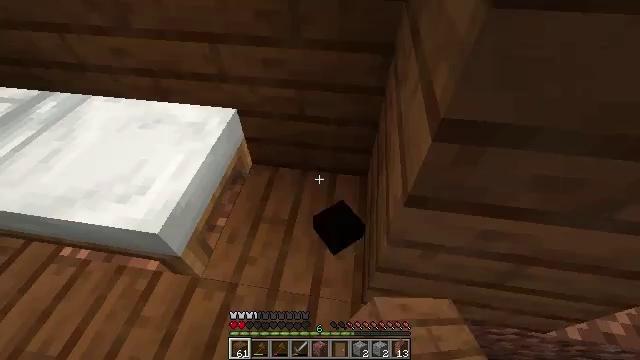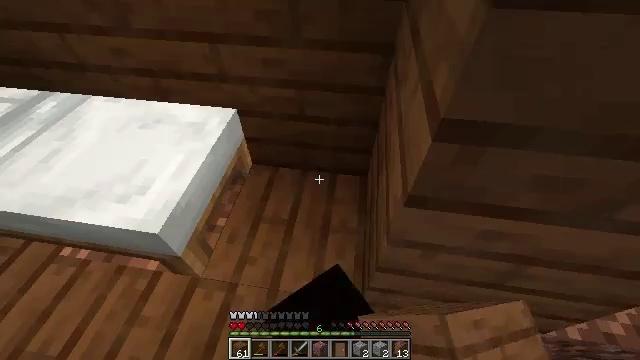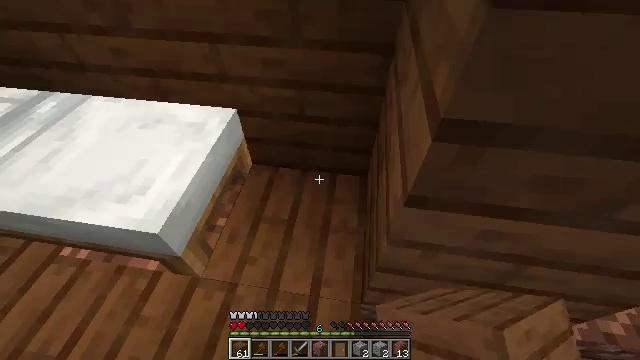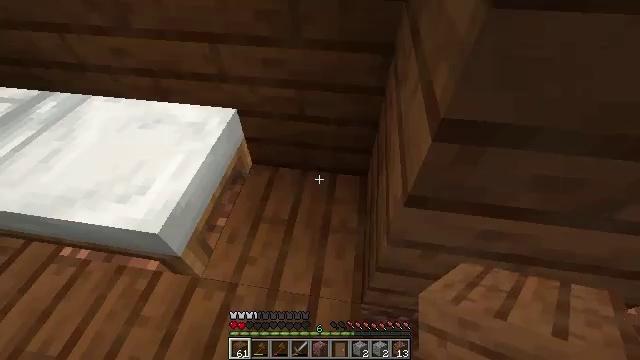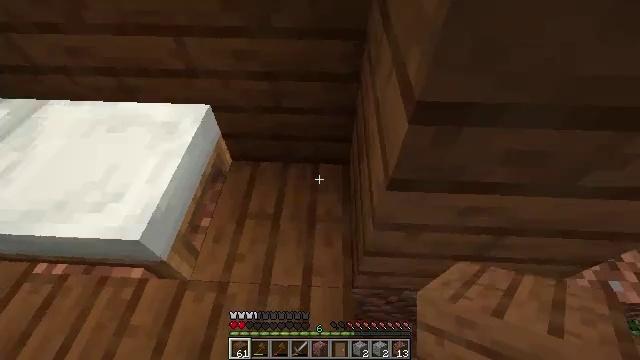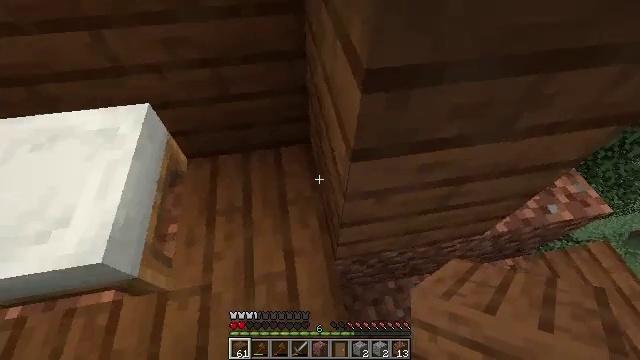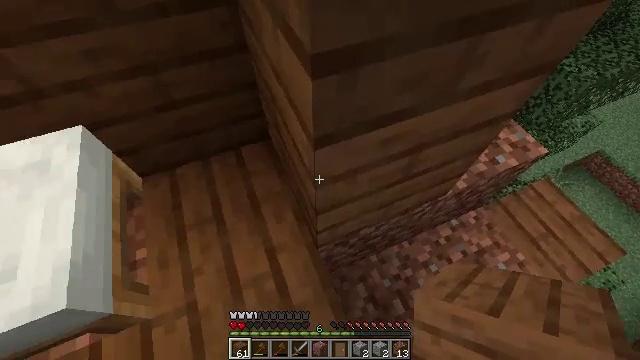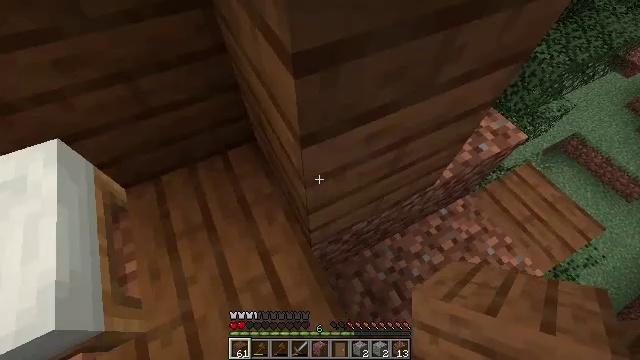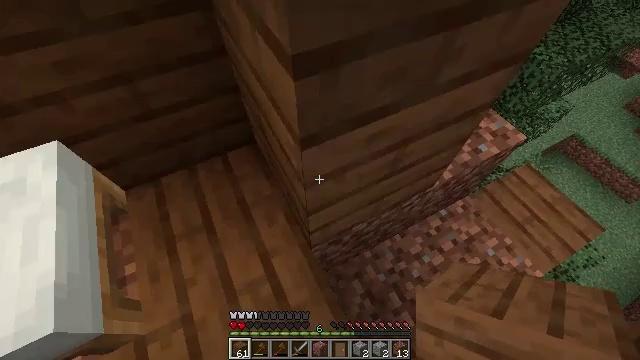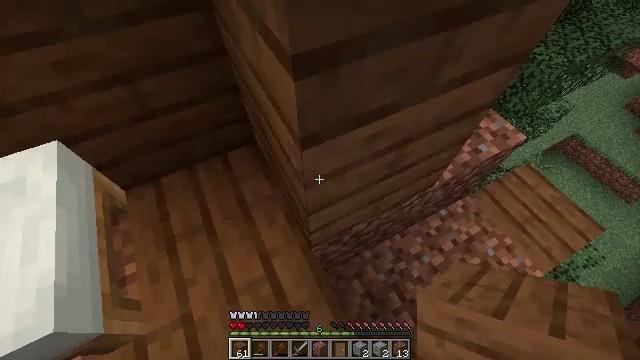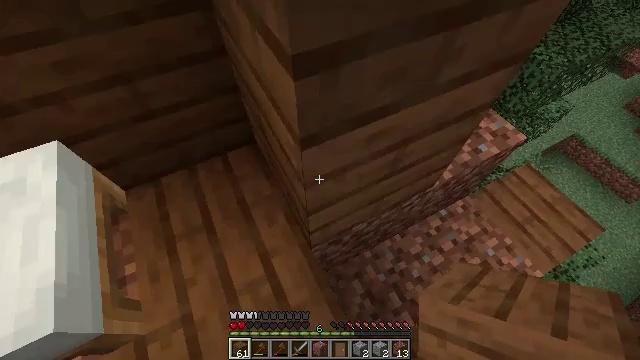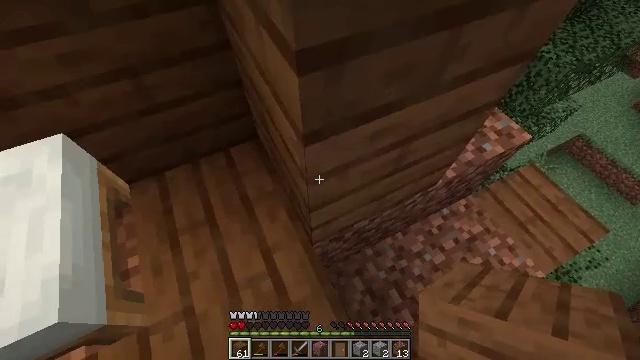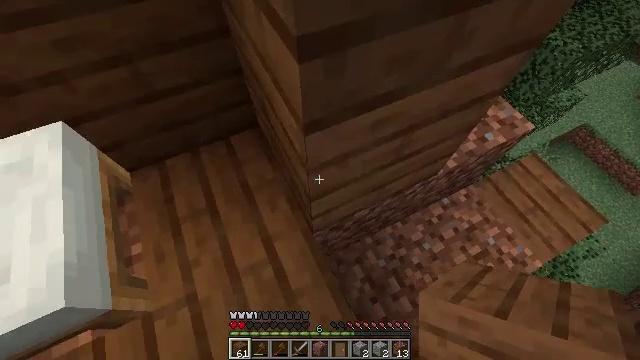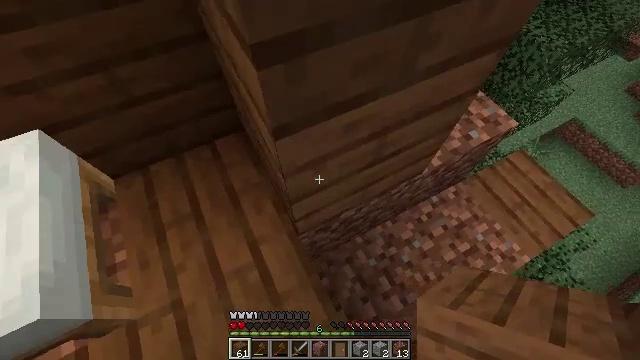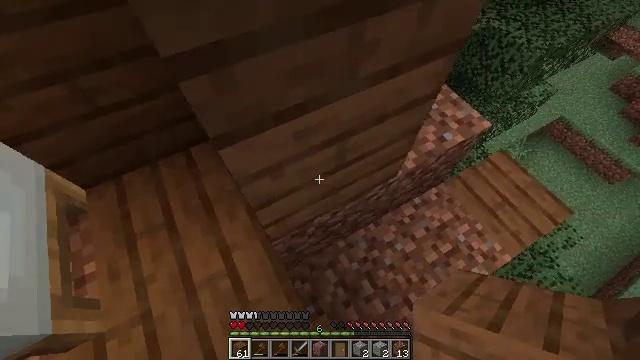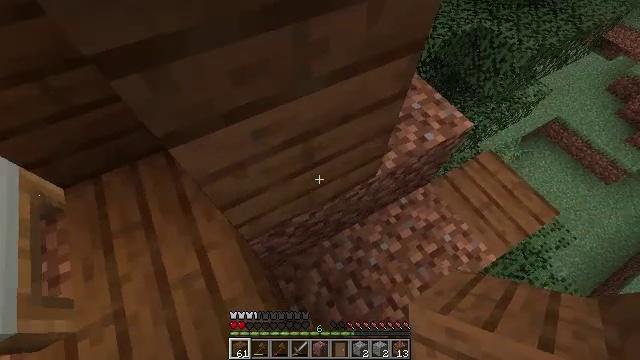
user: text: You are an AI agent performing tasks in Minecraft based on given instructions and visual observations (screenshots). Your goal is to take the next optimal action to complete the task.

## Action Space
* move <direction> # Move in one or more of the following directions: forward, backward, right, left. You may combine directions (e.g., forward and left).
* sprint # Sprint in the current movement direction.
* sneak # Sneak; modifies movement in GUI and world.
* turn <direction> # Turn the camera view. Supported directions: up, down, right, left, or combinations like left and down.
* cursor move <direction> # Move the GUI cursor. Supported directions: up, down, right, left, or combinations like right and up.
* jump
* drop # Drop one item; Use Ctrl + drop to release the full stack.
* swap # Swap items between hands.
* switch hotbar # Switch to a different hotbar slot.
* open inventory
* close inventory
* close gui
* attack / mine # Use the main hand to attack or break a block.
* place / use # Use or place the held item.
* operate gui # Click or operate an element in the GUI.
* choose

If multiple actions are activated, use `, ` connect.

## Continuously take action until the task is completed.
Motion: motion action
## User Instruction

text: Break the wall torch for relocation.
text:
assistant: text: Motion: no_op
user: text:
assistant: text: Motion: no_op
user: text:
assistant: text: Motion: no_op
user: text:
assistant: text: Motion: turn right and down
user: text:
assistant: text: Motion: turn right and down
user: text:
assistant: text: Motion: turn right and down
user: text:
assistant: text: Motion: turn right
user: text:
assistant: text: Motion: no_op
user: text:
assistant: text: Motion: no_op
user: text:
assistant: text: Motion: no_op
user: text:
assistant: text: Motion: turn left
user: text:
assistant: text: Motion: turn down
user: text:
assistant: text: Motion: move right, turn right
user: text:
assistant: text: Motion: move right, turn right
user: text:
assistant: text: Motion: move right
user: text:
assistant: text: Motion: move right, turn left
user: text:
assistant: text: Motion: move right, turn left
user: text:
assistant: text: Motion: turn left and up
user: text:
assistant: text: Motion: turn left and up
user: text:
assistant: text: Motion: turn left and up
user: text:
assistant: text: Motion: turn left and up
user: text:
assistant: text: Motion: no_op
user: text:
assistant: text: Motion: no_op
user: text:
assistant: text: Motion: no_op
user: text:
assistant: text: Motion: turn down
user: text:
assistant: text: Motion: turn left and up
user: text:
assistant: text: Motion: turn left and up
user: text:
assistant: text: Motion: turn left and up
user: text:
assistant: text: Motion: turn left and up
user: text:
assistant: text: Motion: move forward